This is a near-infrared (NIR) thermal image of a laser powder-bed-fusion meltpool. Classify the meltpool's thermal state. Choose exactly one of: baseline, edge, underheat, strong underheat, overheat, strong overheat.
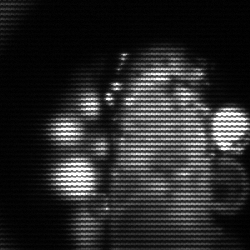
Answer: baseline